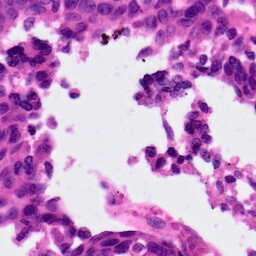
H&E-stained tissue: Ovarian